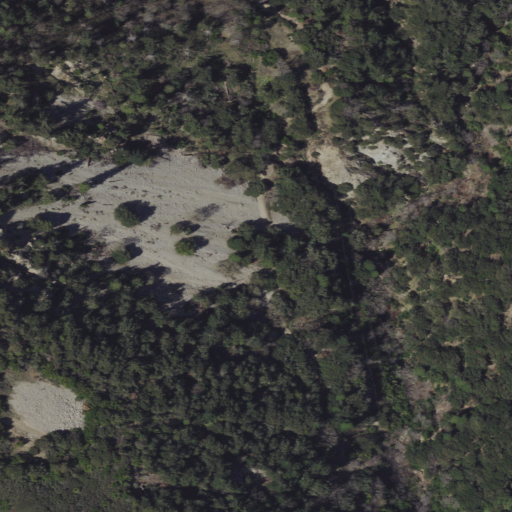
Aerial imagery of mountain in California named Jobs Peak containing evergreen forest, shrub, medium intensity development, mixed forest, and low intensity development